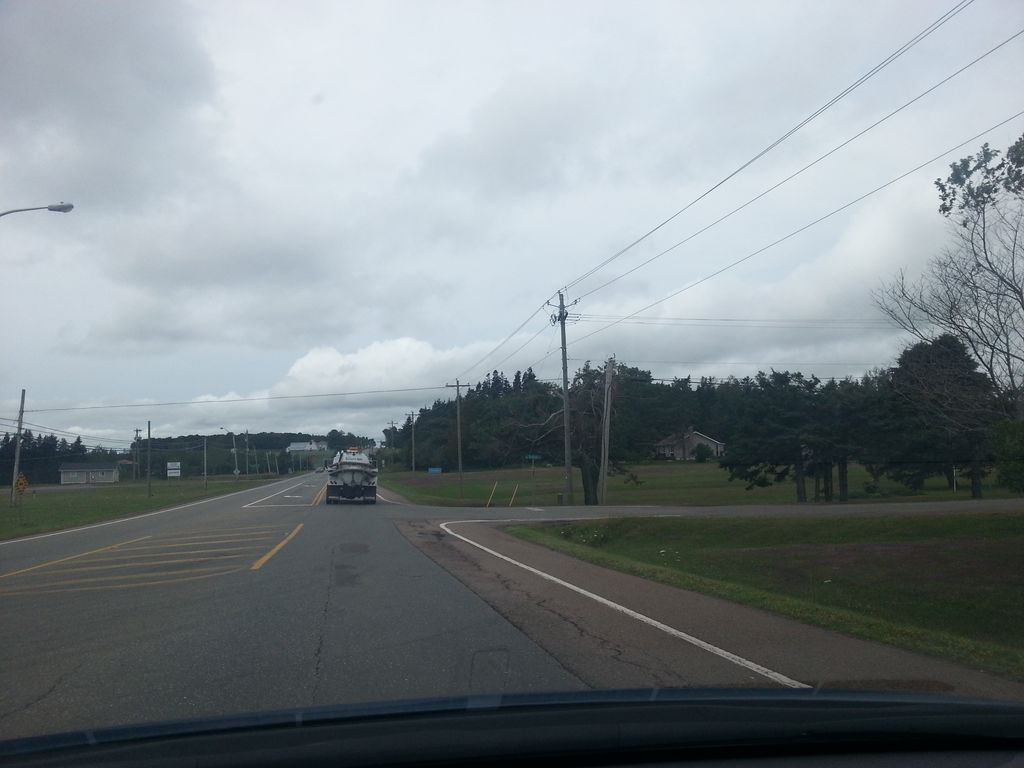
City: charlottetown